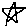
Label: star